Question: I'm looking for an automatic way of highlighting some portions of the plot that have 'Station2' values greater than a pre-defined threshold which is 0 in this case. I can do it manually by specify the 'Date' in a data frame ('dateRanges') after inspecting the plot.
Thanks in advance for any suggestion!
'''
library(ggplot2)
# sample data
df <- structure(list(Date = structure(c(15355L, 15356L, 15357L, 15358L,
15359L, 15360L, 15361L, 15362L, 15363L, 15364L, 15365L, 15366L,
15367L, 15368L, 15369L, 15370L, 15371L, 15372L, 15373L, 15374L,
15375L, 15376L, 15377L, 15378L, 15379L, 15380L, 15381L, 15382L,
15383L, 15384L, 15385L, 15386L, 15387L, 15388L, 15389L, 15390L,
15391L, 15392L, 15393L, 15394L, 15355L, 15356L, 15357L, 15358L,
15359L, 15360L, 15361L, 15362L, 15363L, 15364L, 15365L, 15366L,
15367L, 15368L, 15369L, 15370L, 15371L, 15372L, 15373L, 15374L,
15375L, 15376L, 15377L, 15378L, 15379L, 15380L, 15381L, 15382L,
15383L, 15384L, 15385L, 15386L, 15387L, 15388L, 15389L, 15390L,
15391L, 15392L, 15393L, 15394L, 15355L, 15356L, 15357L, 15358L,
15359L, 15360L, 15361L, 15362L, 15363L, 15364L, 15365L, 15366L,
15367L, 15368L, 15369L, 15370L, 15371L, 15372L, 15373L, 15374L,
15375L, 15376L, 15377L, 15378L, 15379L, 15380L, 15381L, 15382L,
15383L, 15384L, 15385L, 15386L, 15387L, 15388L, 15389L, 15390L,
15391L, 15392L, 15393L, 15394L), class = "Date"), key = structure(c(1L,
1L, 1L, 1L, 1L, 1L, 1L, 1L, 1L, 1L, 1L, 1L, 1L, 1L, 1L, 1L, 1L,
1L, 1L, 1L, 2L, 2L, 2L, 2L, 2L, 2L, 2L, 2L, 2L, 2L, 2L, 2L, 2L,
2L, 2L, 2L, 2L, 2L, 2L, 2L, 3L, 3L, 3L, 3L, 3L, 3L, 3L, 3L, 3L,
3L, 3L, 3L, 3L, 3L, 3L, 3L, 3L, 3L, 3L, 3L, 1L, 1L, 1L, 1L, 1L,
1L, 1L, 1L, 1L, 1L, 1L, 1L, 1L, 1L, 1L, 1L, 1L, 1L, 1L, 1L, 2L,
2L, 2L, 2L, 2L, 2L, 2L, 2L, 2L, 2L, 2L, 2L, 2L, 2L, 2L, 2L, 2L,
2L, 2L, 2L, 3L, 3L, 3L, 3L, 3L, 3L, 3L, 3L, 3L, 3L, 3L, 3L, 3L,
3L, 3L, 3L, 3L, 3L, 3L, 3L), .Label = c("Station1", "Station2",
"Temp."), class = "factor"), value = c(5277.9, 5254.8, 5207.1,
5177.9, 5594.7, 11665.7, 11630.8, 13472.8, 12738.1, 7970.3, 6750.3,
7147.2, 7013.5, 6280.1, 5879.4, 5695.1, 5570.4, 5412.1, 5199.2,
5007.9, 0, 0, 0, 0, 0, 0, 1600, 2100, 2100, 1199.2, 1017.6, 1076.5,
1054.9, 944.2, 589.2, 570.7, 558.1, 542.2, 0, 0, 46.6, 45.7,
46, 46.8, 46.8, 45, 45.1, 44.4, 46, 48, 49.5, 48.7, 47.3, 47.5,
48.6, 48.6, 49.3, 49.5, 48.6, 48.4, 5006.3, 5009.7, 5220.5, 7541.8,
11472.3, 12755, 13028.2, 11015.3, 7998.4, 6624, 6065.7, 5804.3,
6852.9, 7067.6, 7103.7, 7896.9, 7805.5, 15946.9, 17949.6, 13339.1,
0, 0, 0, 0, 2100, 2100, 2100, 2100, 1604.5, 996.5, 912.5, 582.3,
1030.7, 1063.1, 1070.2, 1188.8, 1622.6, 2100, 2100, 0, 51.8,
50.9, 50.2, 50.5, 51.6, 52, 50.5, 50.4, 49.6, 48.9, 50.2, 51.1,
51.1, 50.5, 49.5, 49.8, 49.5, 49.5, 51.6, 51.1), grp = c("Flow (cfs)",
"Flow (cfs)", "Flow (cfs)", "Flow (cfs)", "Flow (cfs)", "Flow (cfs)",
"Flow (cfs)", "Flow (cfs)", "Flow (cfs)", "Flow (cfs)", "Flow (cfs)",
"Flow (cfs)", "Flow (cfs)", "Flow (cfs)", "Flow (cfs)", "Flow (cfs)",
"Flow (cfs)", "Flow (cfs)", "Flow (cfs)", "Flow (cfs)", "Flow (cfs)",
"Flow (cfs)", "Flow (cfs)", "Flow (cfs)", "Flow (cfs)", "Flow (cfs)",
"Flow (cfs)", "Flow (cfs)", "Flow (cfs)", "Flow (cfs)", "Flow (cfs)",
"Flow (cfs)", "Flow (cfs)", "Flow (cfs)", "Flow (cfs)", "Flow (cfs)",
"Flow (cfs)", "Flow (cfs)", "Flow (cfs)", "Flow (cfs)", "Temp. (F)",
"Temp. (F)", "Temp. (F)", "Temp. (F)", "Temp. (F)", "Temp. (F)",
"Temp. (F)", "Temp. (F)", "Temp. (F)", "Temp. (F)", "Temp. (F)",
"Temp. (F)", "Temp. (F)", "Temp. (F)", "Temp. (F)", "Temp. (F)",
"Temp. (F)", "Temp. (F)", "Temp. (F)", "Temp. (F)", "Flow (cfs)",
"Flow (cfs)", "Flow (cfs)", "Flow (cfs)", "Flow (cfs)", "Flow (cfs)",
"Flow (cfs)", "Flow (cfs)", "Flow (cfs)", "Flow (cfs)", "Flow (cfs)",
"Flow (cfs)", "Flow (cfs)", "Flow (cfs)", "Flow (cfs)", "Flow (cfs)",
"Flow (cfs)", "Flow (cfs)", "Flow (cfs)", "Flow (cfs)", "Flow (cfs)",
"Flow (cfs)", "Flow (cfs)", "Flow (cfs)", "Flow (cfs)", "Flow (cfs)",
"Flow (cfs)", "Flow (cfs)", "Flow (cfs)", "Flow (cfs)", "Flow (cfs)",
"Flow (cfs)", "Flow (cfs)", "Flow (cfs)", "Flow (cfs)", "Flow (cfs)",
"Flow (cfs)", "Flow (cfs)", "Flow (cfs)", "Flow (cfs)", "Temp. (F)",
"Temp. (F)", "Temp. (F)", "Temp. (F)", "Temp. (F)", "Temp. (F)",
"Temp. (F)", "Temp. (F)", "Temp. (F)", "Temp. (F)", "Temp. (F)",
"Temp. (F)", "Temp. (F)", "Temp. (F)", "Temp. (F)", "Temp. (F)",
"Temp. (F)", "Temp. (F)", "Temp. (F)", "Temp. (F)")), class = c("tbl_df",
"tbl", "data.frame"), row.names = c(NA, -120L))
head(df)
#> # A tibble: 6 x 4
#> Date key value grp
#> <date> <fct> <dbl> <chr>
#> 1 2012-01-16 Station1 5278. Flow (cfs)
#> 2 2012-01-17 Station1 5255. Flow (cfs)
#> 3 2012-01-18 Station1 5207. Flow (cfs)
#> 4 2012-01-19 Station1 5178. Flow (cfs)
#> 5 2012-01-20 Station1 5595. Flow (cfs)
#> 6 2012-01-21 Station1 11666. Flow (cfs)
# base plot
gg1 <- ggplot(df, aes(Date, value)) +
geom_line(aes(group = key, color = key), size = 1) +
facet_grid(grp ~ ., switch = 'y', scales = 'free_y') +
scale_color_brewer("", palette = "Dark2") +
scale_x_date(date_breaks = "1 week", date_labels = "%d-%b") +
labs(x = "", y = "") +
theme_bw(base_size = 16) +
theme(strip.placement = 'outside') +
theme(legend.position = 'bottom') +
theme(strip.background.y = element_blank()) +
NULL
# define and plot the highlight period manually
dateRanges <- data.frame(
from = as.Date(c("2012-01-20", "2012-02-11")),
to = as.Date(c("2012-02-04", "2012-02-23"))
)
gg2 <- gg1 +
geom_rect(data = dateRanges,
aes(xmin = from - 1, xmax = to, ymin = -Inf, ymax = Inf),
inherit.aes = FALSE,
color = 'grey90',
alpha = 0.2)
gg2
'''

<URL>
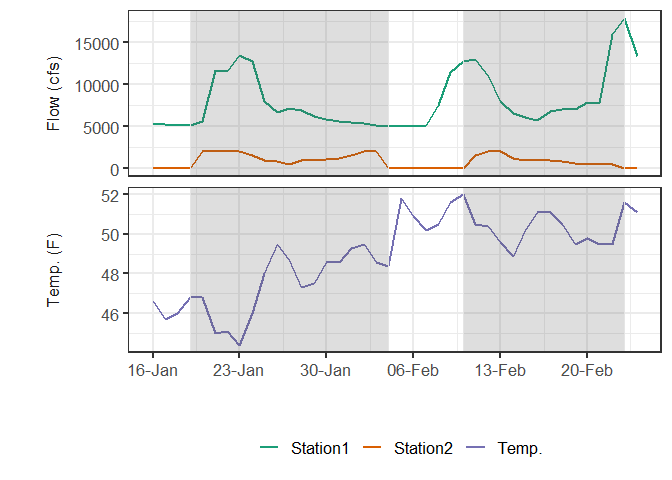
Answer: Here's a way using 'dplyr' and 'tidyr' from the 'tidyverse' meta-package to create one rect per positive range of Station2 Flow:
First I isolate Station2's Flow rows, then filter for the zeros before or after positive values, then gather and spread to create a start and end for each contiguous section:
'''
library(tidyverse)
dateRanges <- df %>%
filter(key == "Station2", grp == "Flow (cfs)") %>%
mutate(from = value == 0 & lead(value, default = -1) > 0,
to = value == 0 & lag(value, default = -1) > 0,
highlight_num = cumsum(from)) %>%
gather(type, val, from:to) %>%
filter(val) %>%
select(type, Date, highlight_num) %>%
spread(type, Date)
> dateRanges
# A tibble: 2 x 3
highlight_num from to
<int> <date> <date>
1 1 2012-02-10 2012-02-23
2 2 2012-01-19 2012-02-04
'''
Note, my range specifications are a bit different here, since it looks like your ranges start from the first positive value but continue to the zero following a positive range. For my code, you'd plot:
'''
...
geom_rect(data = dateRanges,
aes(xmin = from, xmax = to, ymin = -Inf, ymax = Inf),
...
'''
---
Edit #2:
The original poster provided a larger sample of data that exposed two edge cases I hadn't considered. 1) NA's in 'value'; easy to filter for. 2) occasions where a single day goes to zero, thus being both the start and end of a range. One approach to deal with this is to define the start and end as the first and last positive values. The code below seemed to work on the larger data.
'''
dateRanges <- df %>%
filter(!is.na(value)) %>%
filter(key == "Station2", grp == "Flow (cfs)") %>%
mutate(positive = value > 0,
border = positive != lag(positive, default = TRUE),
from = border & positive,
to = border & !positive,
highlight_num = cumsum(from)) %>%
gather(type, val, from:to) %>%
filter(val) %>%
select(type, Date, highlight_num) %>%
spread(type, Date) %>%
filter(!is.na(from), !is.na(to))
'''
<URL>